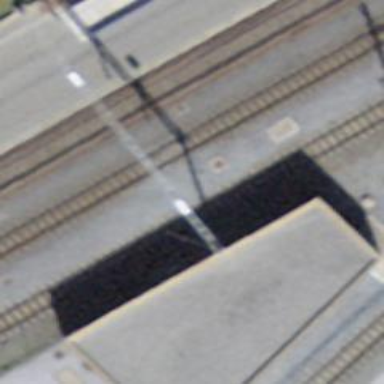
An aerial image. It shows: Tunnel where tourist buses operate as car shuttles.